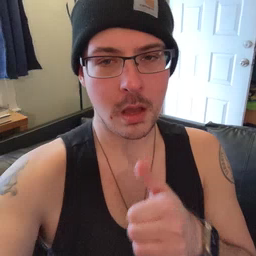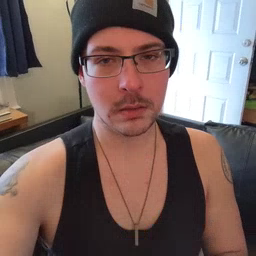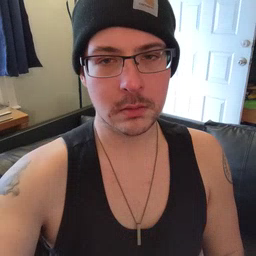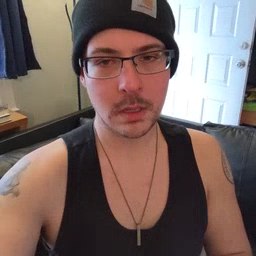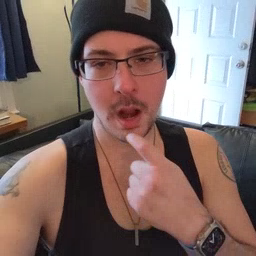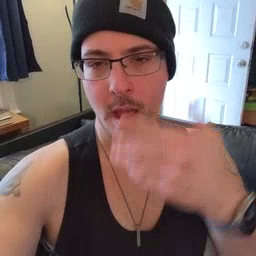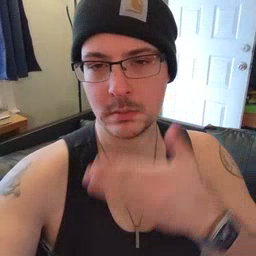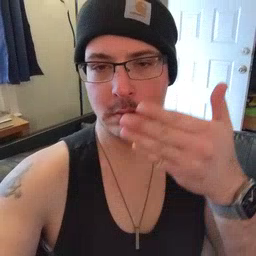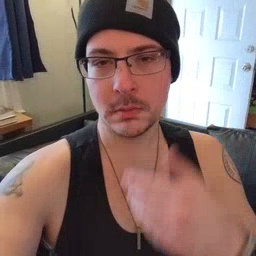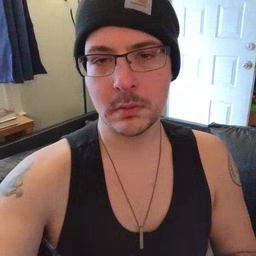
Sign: glasswindow